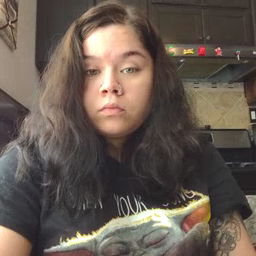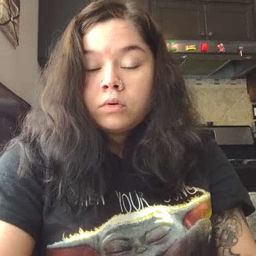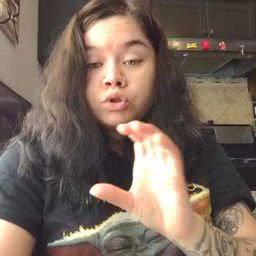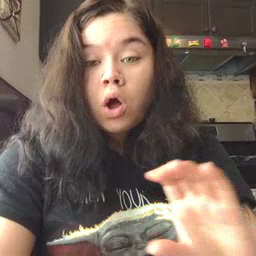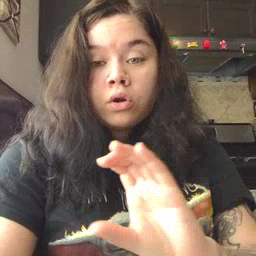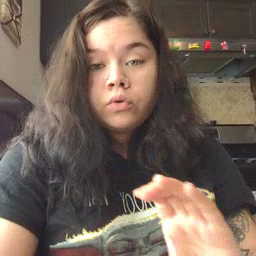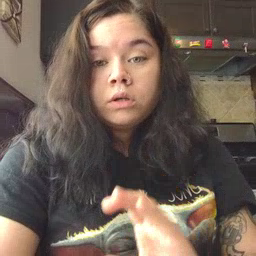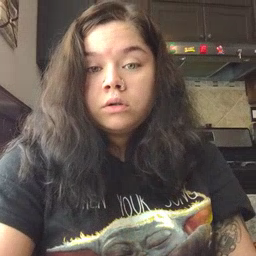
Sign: chocolate